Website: lowes
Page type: billing-address
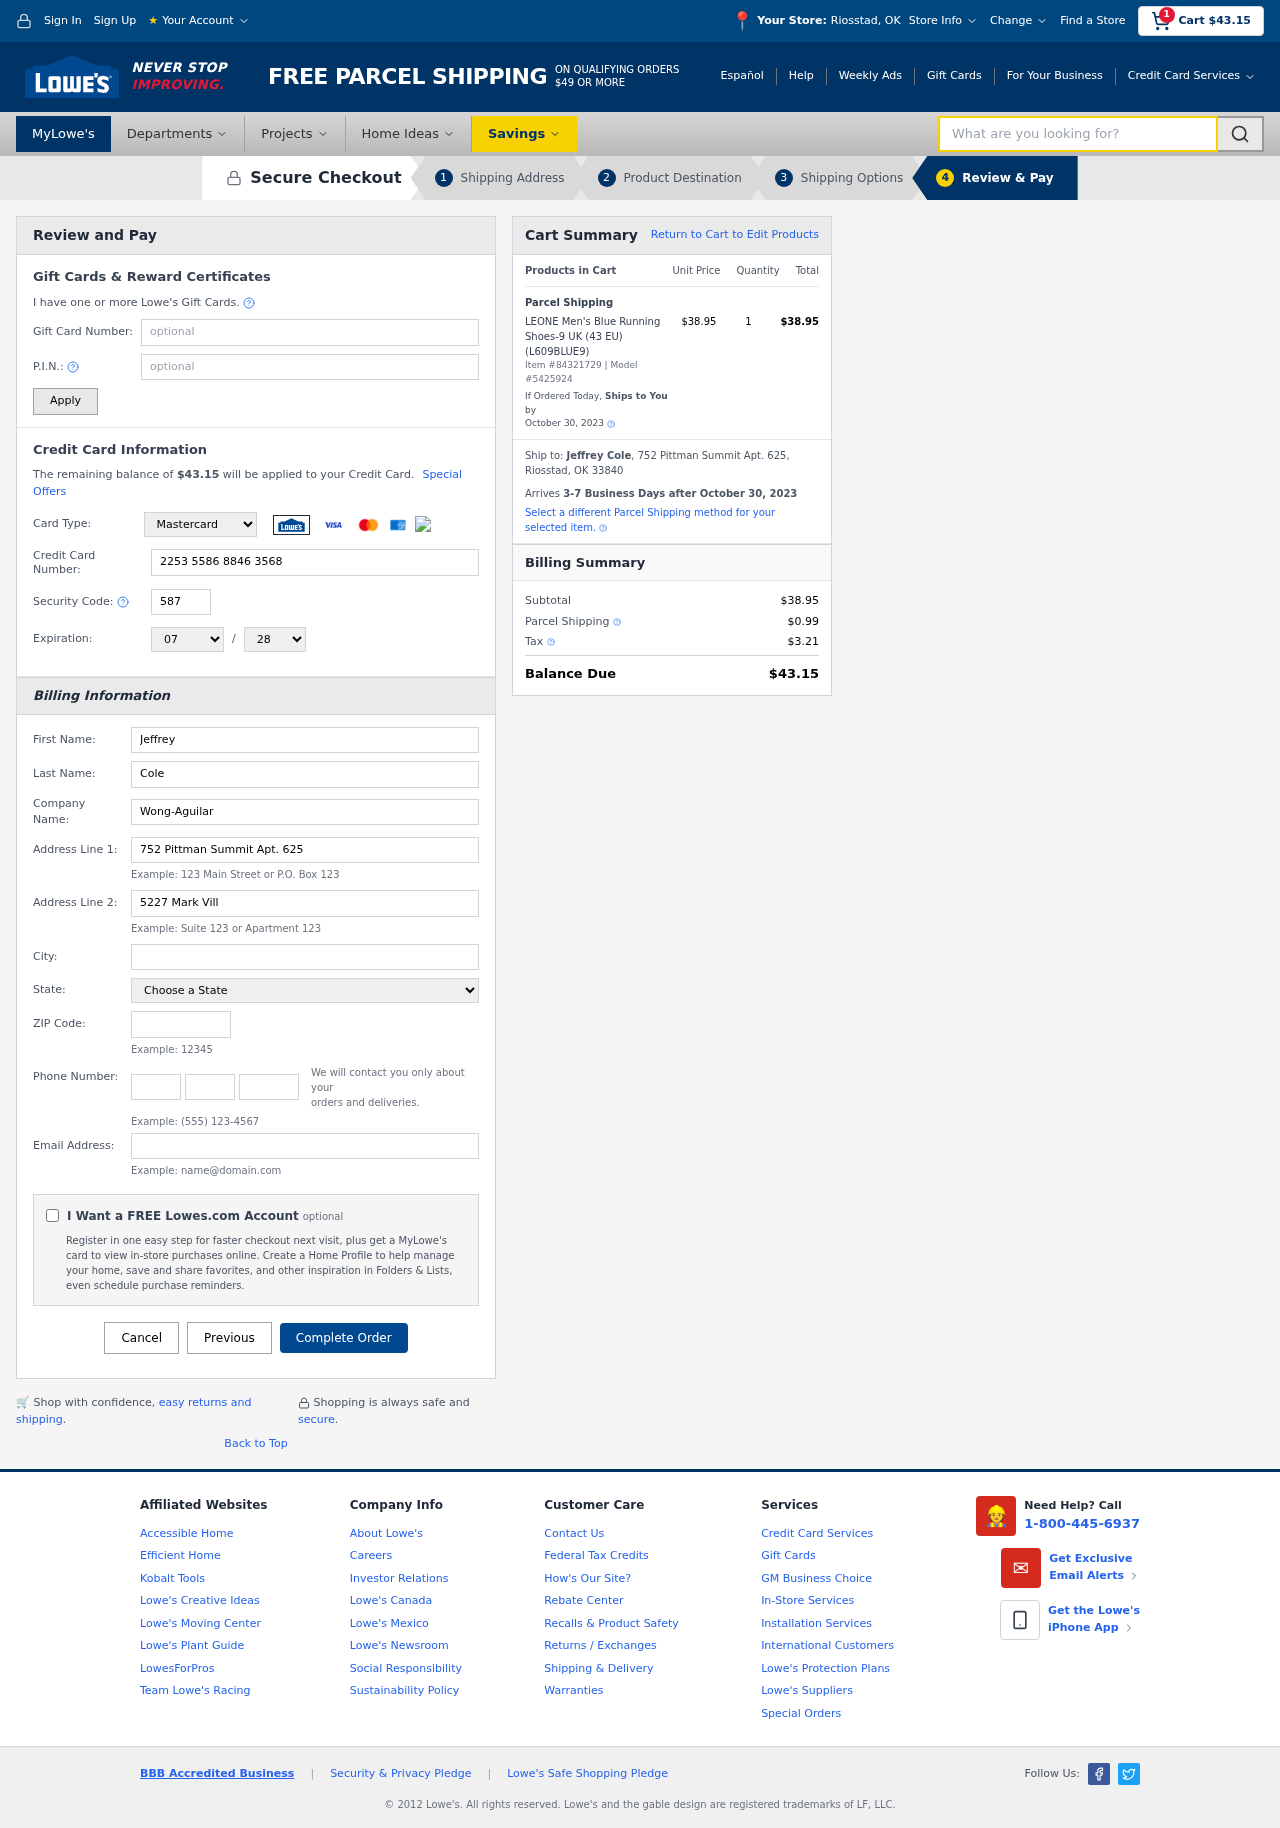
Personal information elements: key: PII_CARD_CVV
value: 587
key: PII_CARD_EXPIRY_MONTH
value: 07
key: PII_CARD_EXPIRY_YEAR
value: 28
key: PII_CARD_NUMBER
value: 2253 5586 8846 3568
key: PII_CARD_TYPE
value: Mastercard
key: PII_CITY
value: Riosstad
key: PII_CITY_STATE
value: Riosstad, OK
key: PII_COMPANY
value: Wong-Aguilar
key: PII_EMAIL
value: jeffrey.cole@hotmail.com
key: PII_FIRSTNAME
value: Jeffrey
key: PII_FULLNAME
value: Jeffrey Cole
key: PII_LASTNAME
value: Cole
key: PII_PHONE_AREA
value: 339
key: PII_PHONE_PREFIX
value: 925
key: PII_PHONE_SUFFIX
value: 8556
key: PII_POSTCODE
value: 33840
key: PII_STATE
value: Oklahoma
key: PII_STREET
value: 752 Pittman Summit Apt. 625
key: PII_STREET2
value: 5227 Mark Villages Suite 137
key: PII_CITY_STATE_ZIP
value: Riosstad, OK 33840
Product elements: key: PRODUCT1_NAME
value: LEONE Men's Blue Running Shoes-9 UK (43 EU) (L609BLUE9)
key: PRODUCT1_PRICE
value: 38.95
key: PRODUCT1_QUANTITY
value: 1
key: PRODUCT_ITEM_NUMBER
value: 84321729
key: PRODUCT_MODEL_NUMBER
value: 5425924
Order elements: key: ORDER_SUBTOTAL
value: $43.15
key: ORDER_TOTAL
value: $43.15
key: ORDER_SHIPPING_DATE
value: October 30, 2023
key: ORDER_SUBTOTAL
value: $38.95
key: ORDER_DELIVERY_DATE
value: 3-7 Business Days after October 30, 2023
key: ORDER_SHIPPING_DATE2
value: October 30, 2023
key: ORDER_SUBTOTAL2
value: $38.95
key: ORDER_SHIPPING_COST
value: $0.99
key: ORDER_TAX
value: $3.21
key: ORDER_TOTAL2
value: $43.15
Search elements: key: HEADER_SEARCH
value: What are you looking for?